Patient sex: M
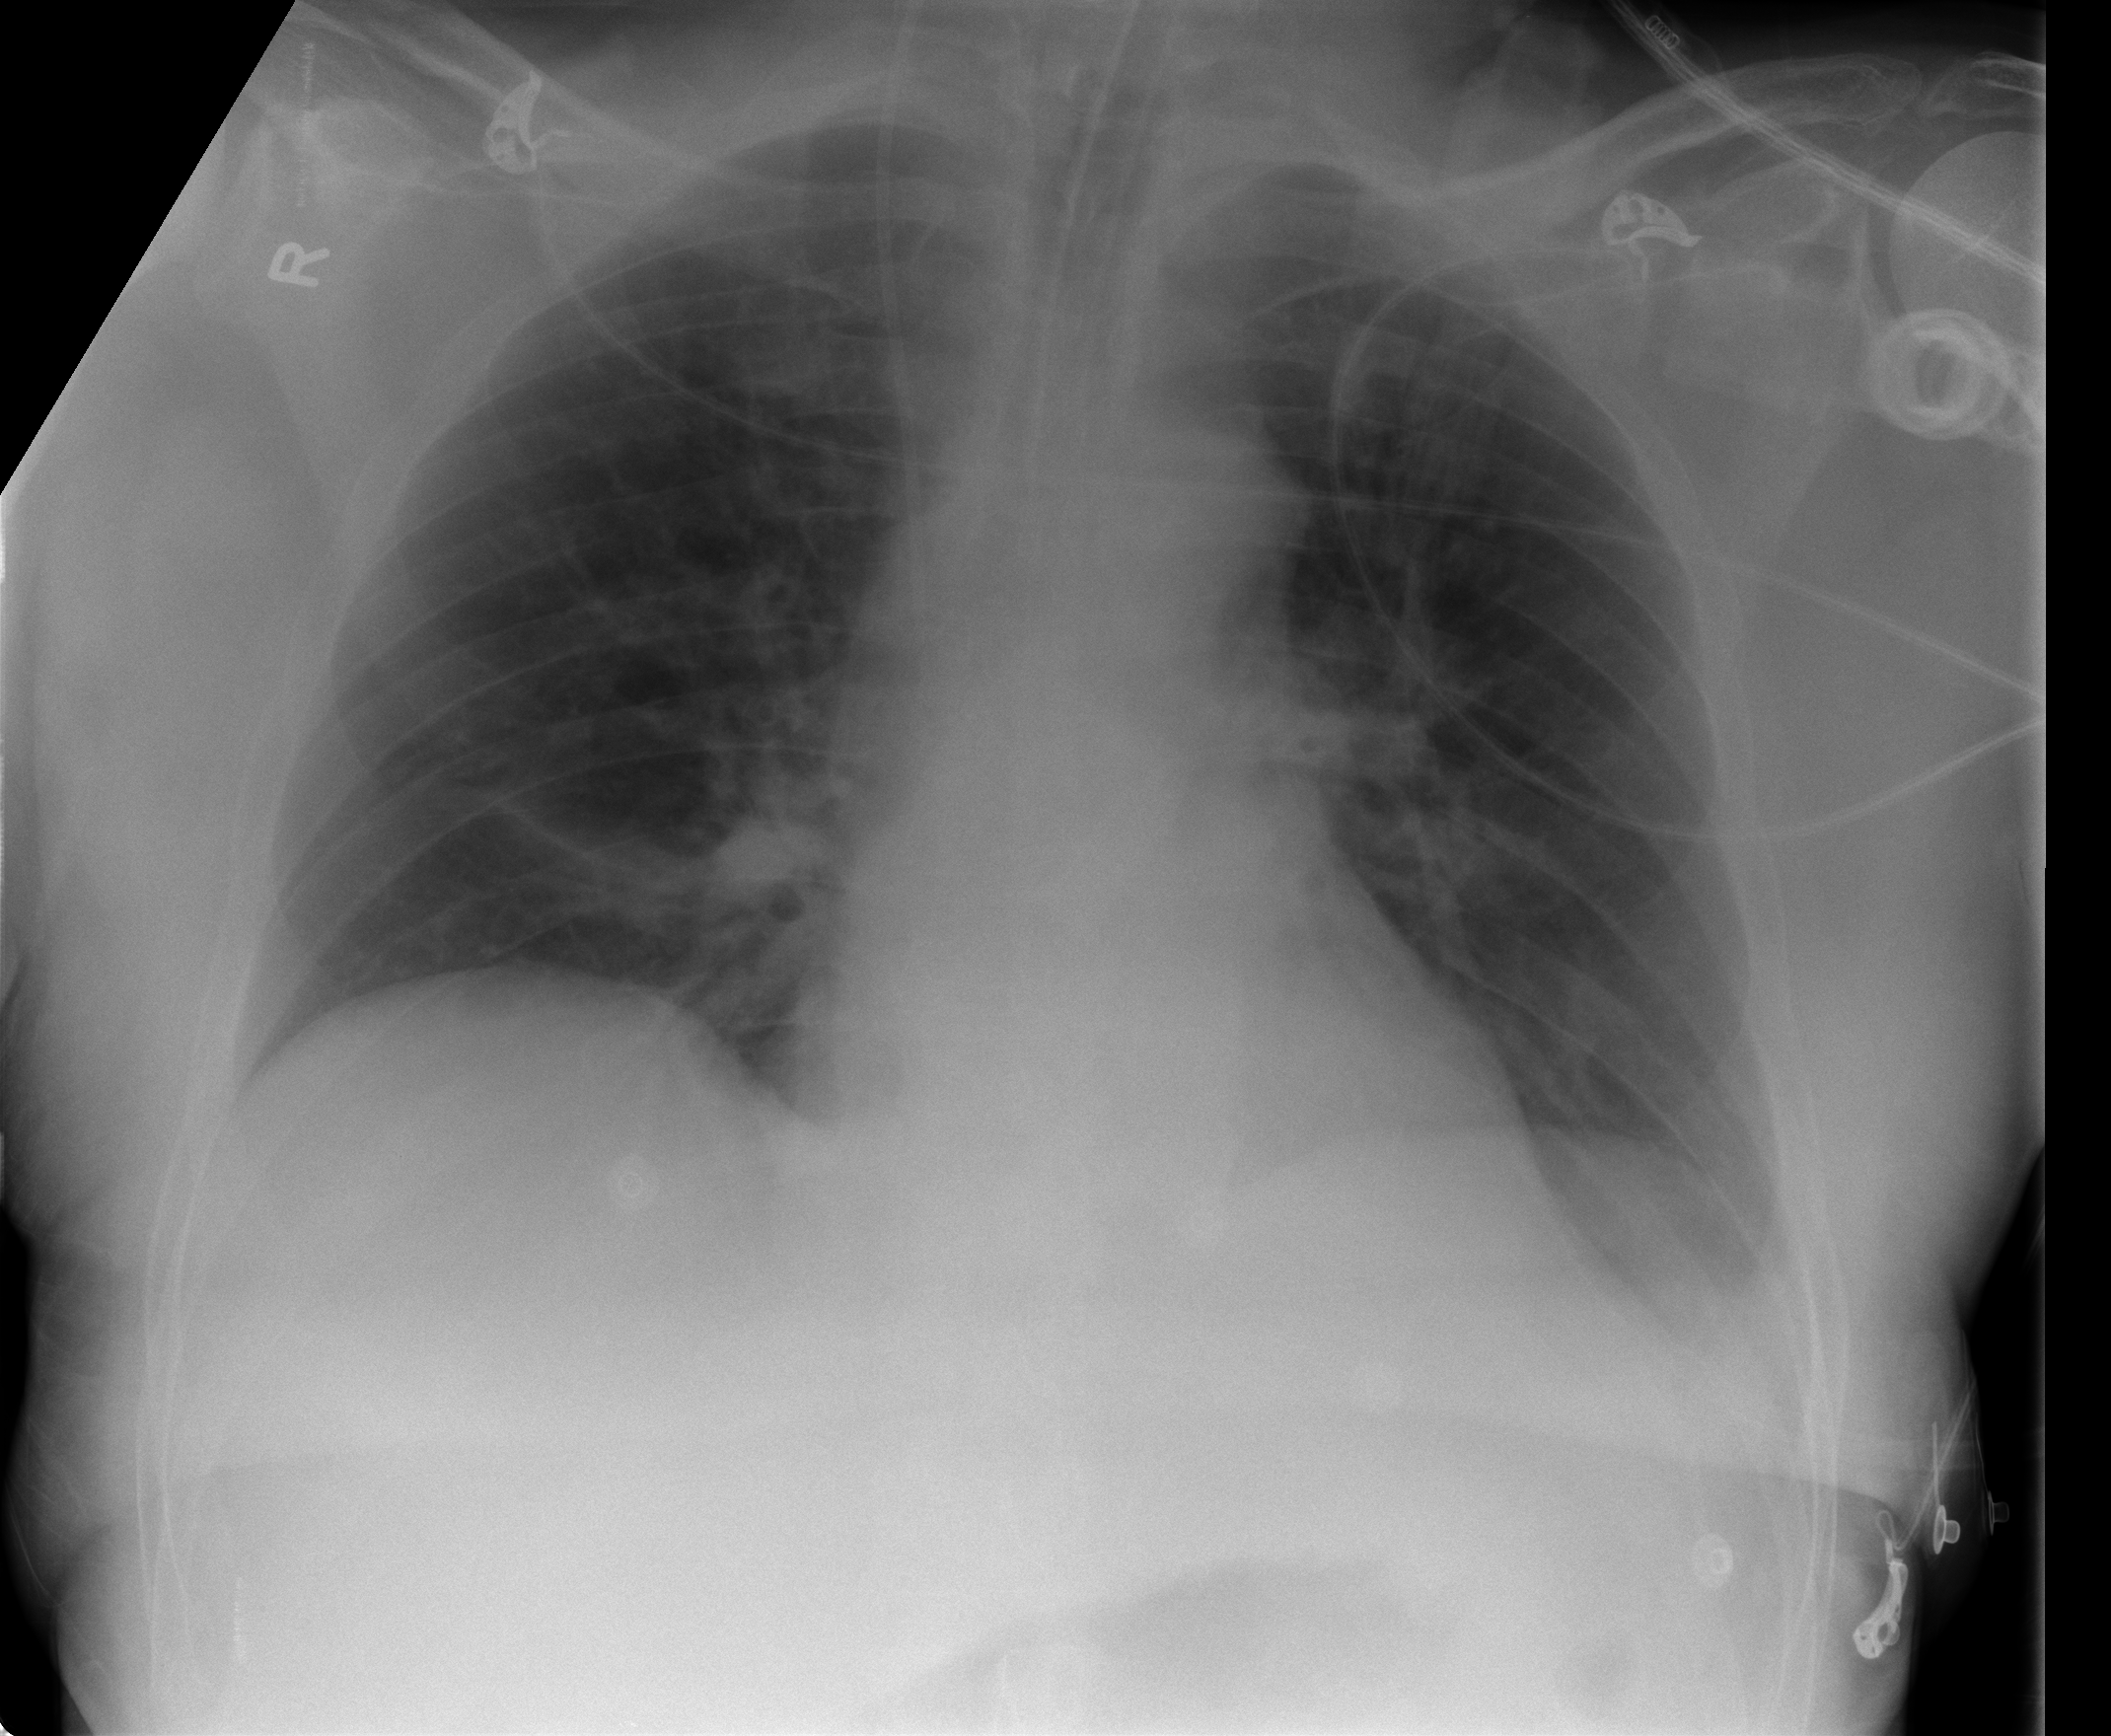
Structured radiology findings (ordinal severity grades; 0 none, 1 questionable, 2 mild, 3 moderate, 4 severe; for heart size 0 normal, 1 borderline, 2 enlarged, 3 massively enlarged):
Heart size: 0
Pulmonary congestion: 0
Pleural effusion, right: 0
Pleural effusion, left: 1
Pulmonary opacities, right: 0
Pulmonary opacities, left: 0
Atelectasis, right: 0
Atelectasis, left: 0